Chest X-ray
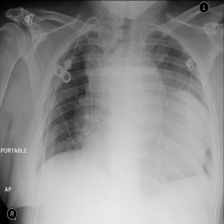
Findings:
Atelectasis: negative
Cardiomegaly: negative
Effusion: negative
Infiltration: negative
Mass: positive
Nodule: negative
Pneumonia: negative
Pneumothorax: negative
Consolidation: negative
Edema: negative
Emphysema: negative
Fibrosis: negative
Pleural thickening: negative
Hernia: negative